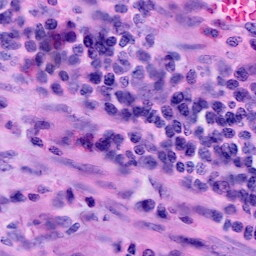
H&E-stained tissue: Cervix